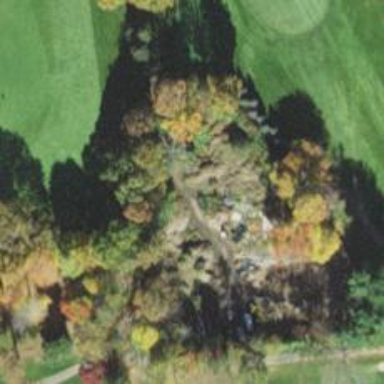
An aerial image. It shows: Path used for both walking and golf.